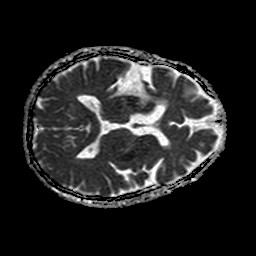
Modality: ADC
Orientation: axial
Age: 66
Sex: female
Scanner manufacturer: philips
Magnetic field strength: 1.5 T
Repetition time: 3.503 s
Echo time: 0.09255 s